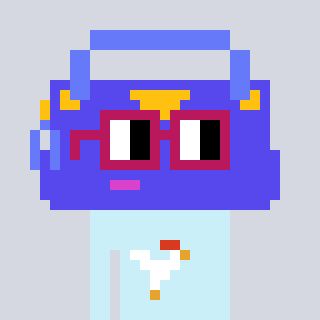
a pixel art character with square dark red glasses, a bag-shaped head and a cold-colored body on a cool background